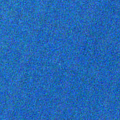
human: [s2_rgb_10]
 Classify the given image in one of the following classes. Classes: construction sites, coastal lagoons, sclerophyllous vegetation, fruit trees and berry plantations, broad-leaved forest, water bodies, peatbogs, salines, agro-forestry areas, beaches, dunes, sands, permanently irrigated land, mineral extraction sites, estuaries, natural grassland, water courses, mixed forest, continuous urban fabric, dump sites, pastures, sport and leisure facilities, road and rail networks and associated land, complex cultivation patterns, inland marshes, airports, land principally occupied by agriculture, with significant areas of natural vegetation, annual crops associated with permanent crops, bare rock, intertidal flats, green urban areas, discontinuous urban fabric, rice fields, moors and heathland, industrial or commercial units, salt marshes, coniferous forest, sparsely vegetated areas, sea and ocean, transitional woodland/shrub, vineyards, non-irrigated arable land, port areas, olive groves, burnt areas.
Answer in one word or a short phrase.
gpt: sea and ocean